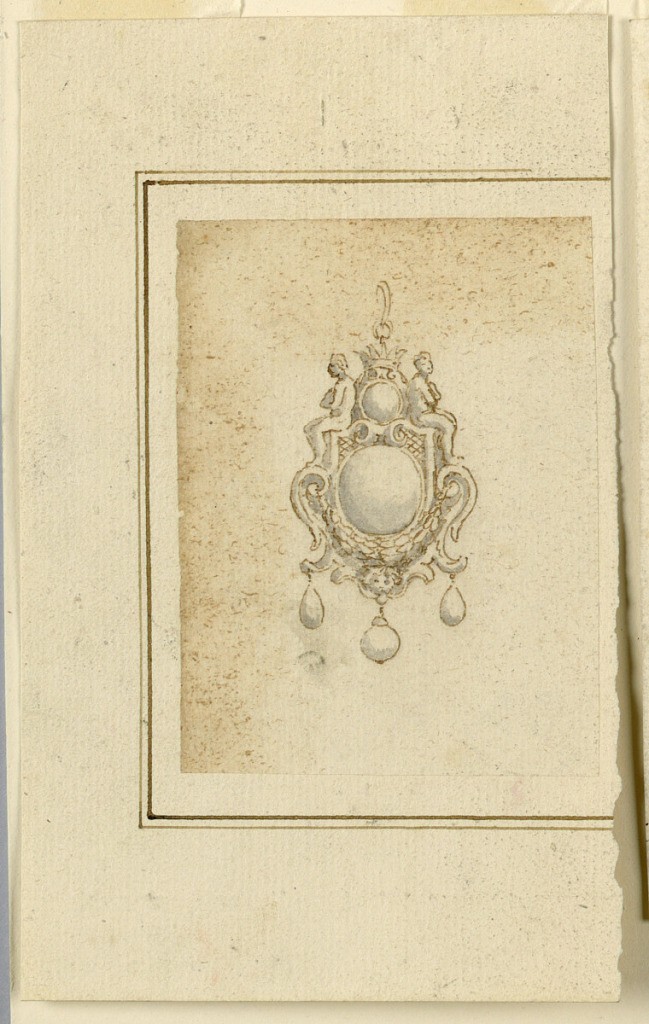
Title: Design for pendant with diamond and figures
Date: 16th century
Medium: Pen, sepia, brush, grey water color. Paper
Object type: Drawing
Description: Vertical rectangle. An escutcheon framing a round diamond. Above, at the corners, sit at left a man, at right a woman. Between them is a small escutcheon with a round diadem and a crown on top, supporting a small and a large ring. Below the diadem is a festoon and a cherub. Three diamonds, hanging.